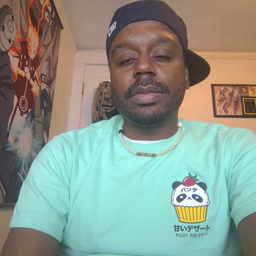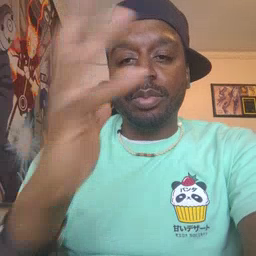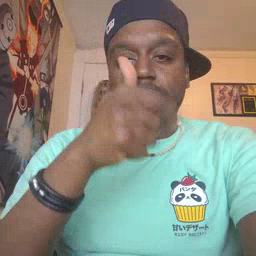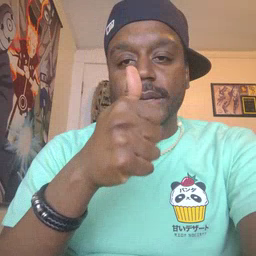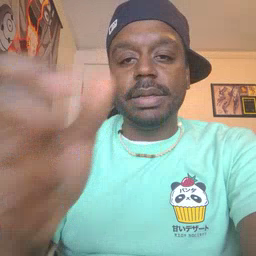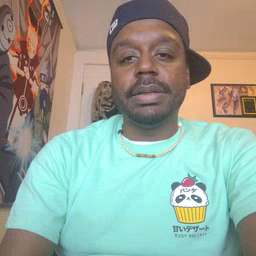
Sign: pretty